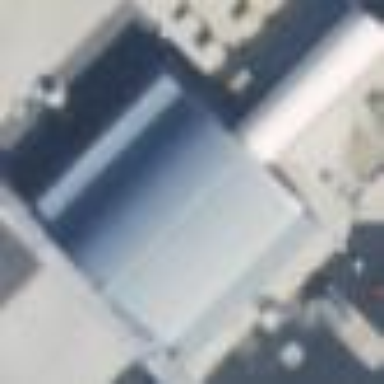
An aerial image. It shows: Hangar at the airport.